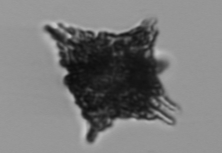
Label: Dictyocha